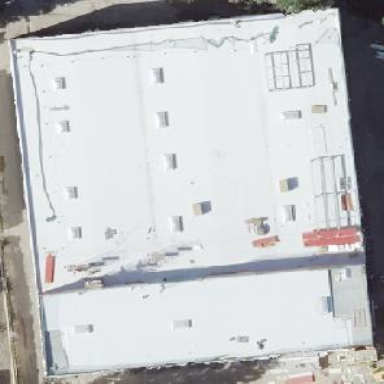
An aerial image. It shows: Warehouse building.